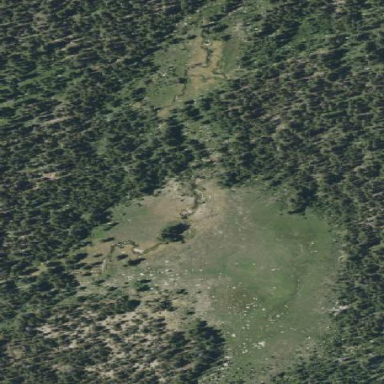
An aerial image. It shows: Wet meadow with woodland vegetation.